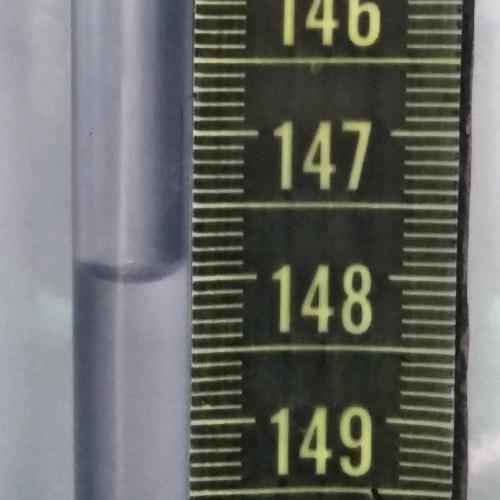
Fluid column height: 148.0 cm